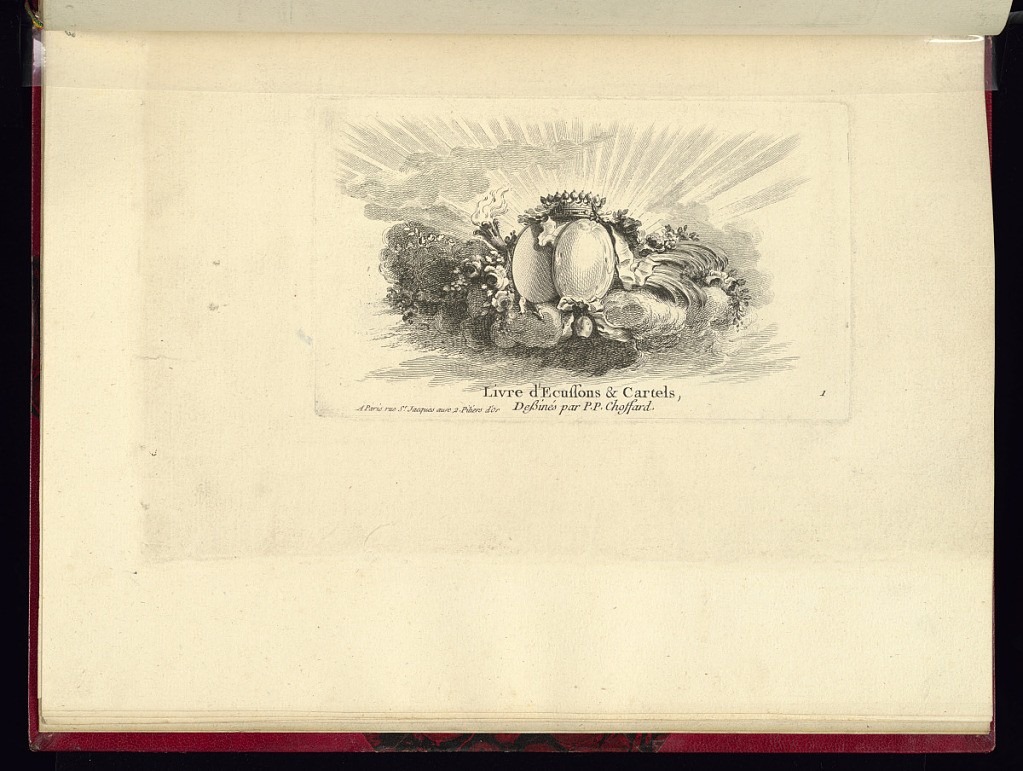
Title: Title Page
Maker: Pierre-Philippe Choffard, French, 1730–1809
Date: ca.1760–75
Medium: Etching on laid paper
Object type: Print
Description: A design for a vignette and title page for a suite of ornament prints. The vignette features two blank oval shields in the center, crowned and framed by flowers, a flaming torch, a profile portrait in miniature, palm leaves, within clouds with sun rays beaming in the background. The plate is titled, signed, and numbered.